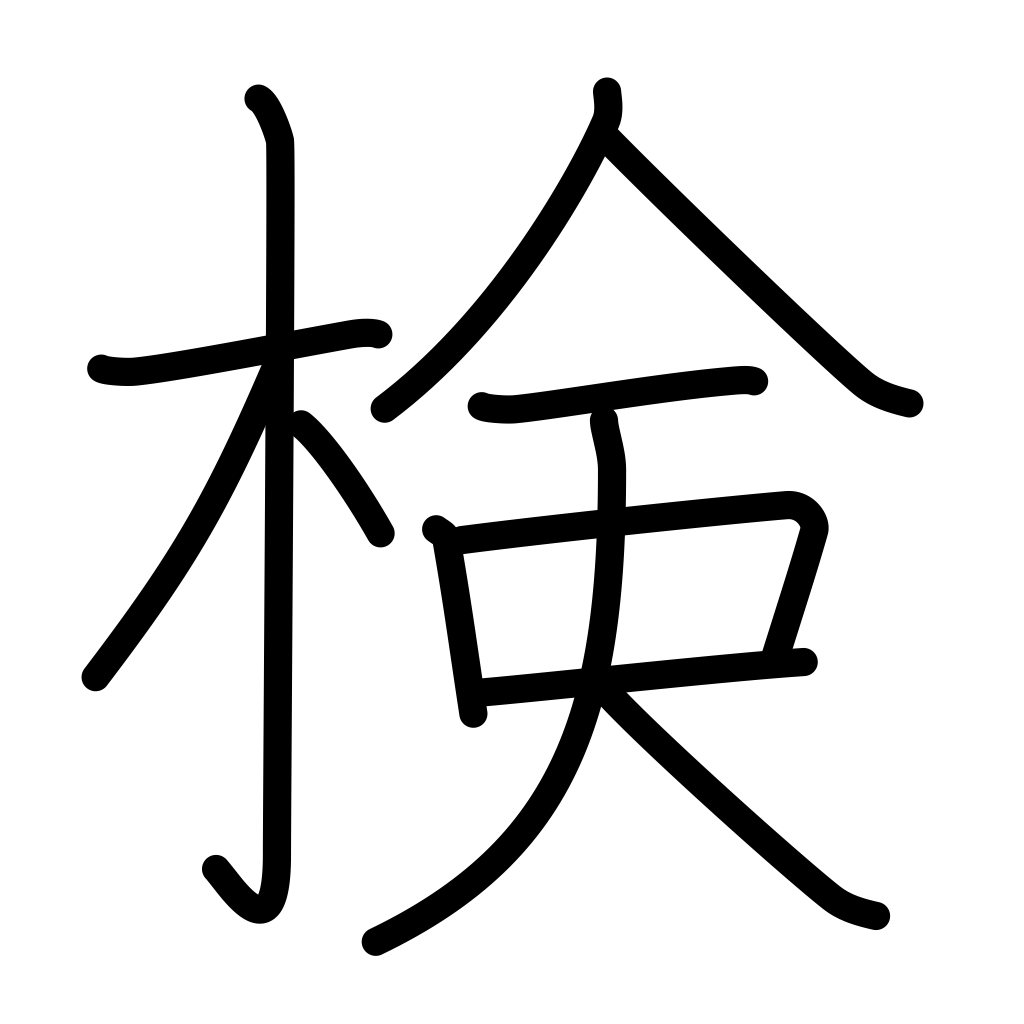
Meaning: examination, investigate